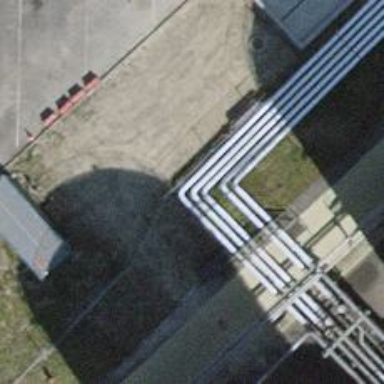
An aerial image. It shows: Pipeline structure.